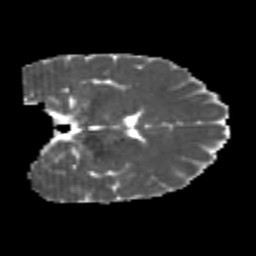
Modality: MD
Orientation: coronal
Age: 23
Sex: male
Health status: healthy
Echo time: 0.074 s